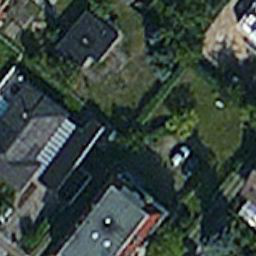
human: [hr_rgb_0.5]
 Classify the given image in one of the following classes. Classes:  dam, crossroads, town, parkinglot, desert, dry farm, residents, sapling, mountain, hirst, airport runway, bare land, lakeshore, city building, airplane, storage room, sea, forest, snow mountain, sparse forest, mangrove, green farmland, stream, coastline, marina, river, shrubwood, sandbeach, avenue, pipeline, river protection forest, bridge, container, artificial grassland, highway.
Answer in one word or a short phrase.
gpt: residents